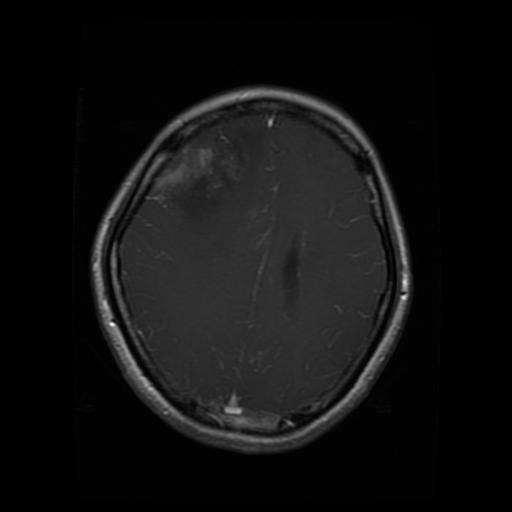
Label: glioma